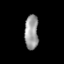
Tissue: prostate
Cell type: T cells
Senescence score: 0.36
Nuclear area (px): 461
Mean DAPI intensity: 154.781